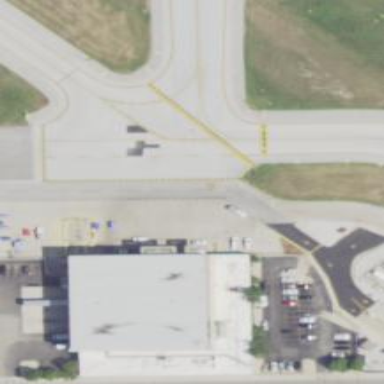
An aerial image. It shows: Apron at the airport.